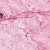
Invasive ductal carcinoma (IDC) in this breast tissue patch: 0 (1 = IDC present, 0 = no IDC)